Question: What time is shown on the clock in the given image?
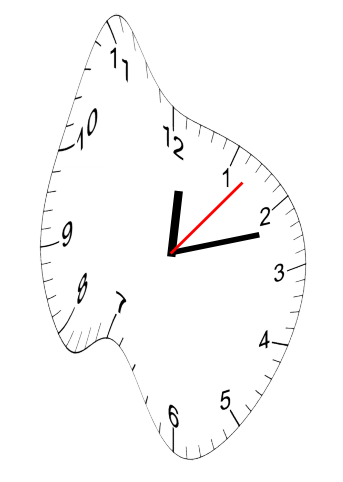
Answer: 12:12:07